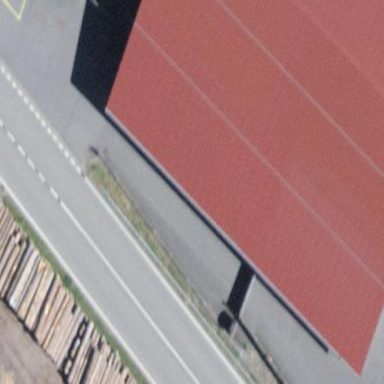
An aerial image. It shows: Warehouse building.